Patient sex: M
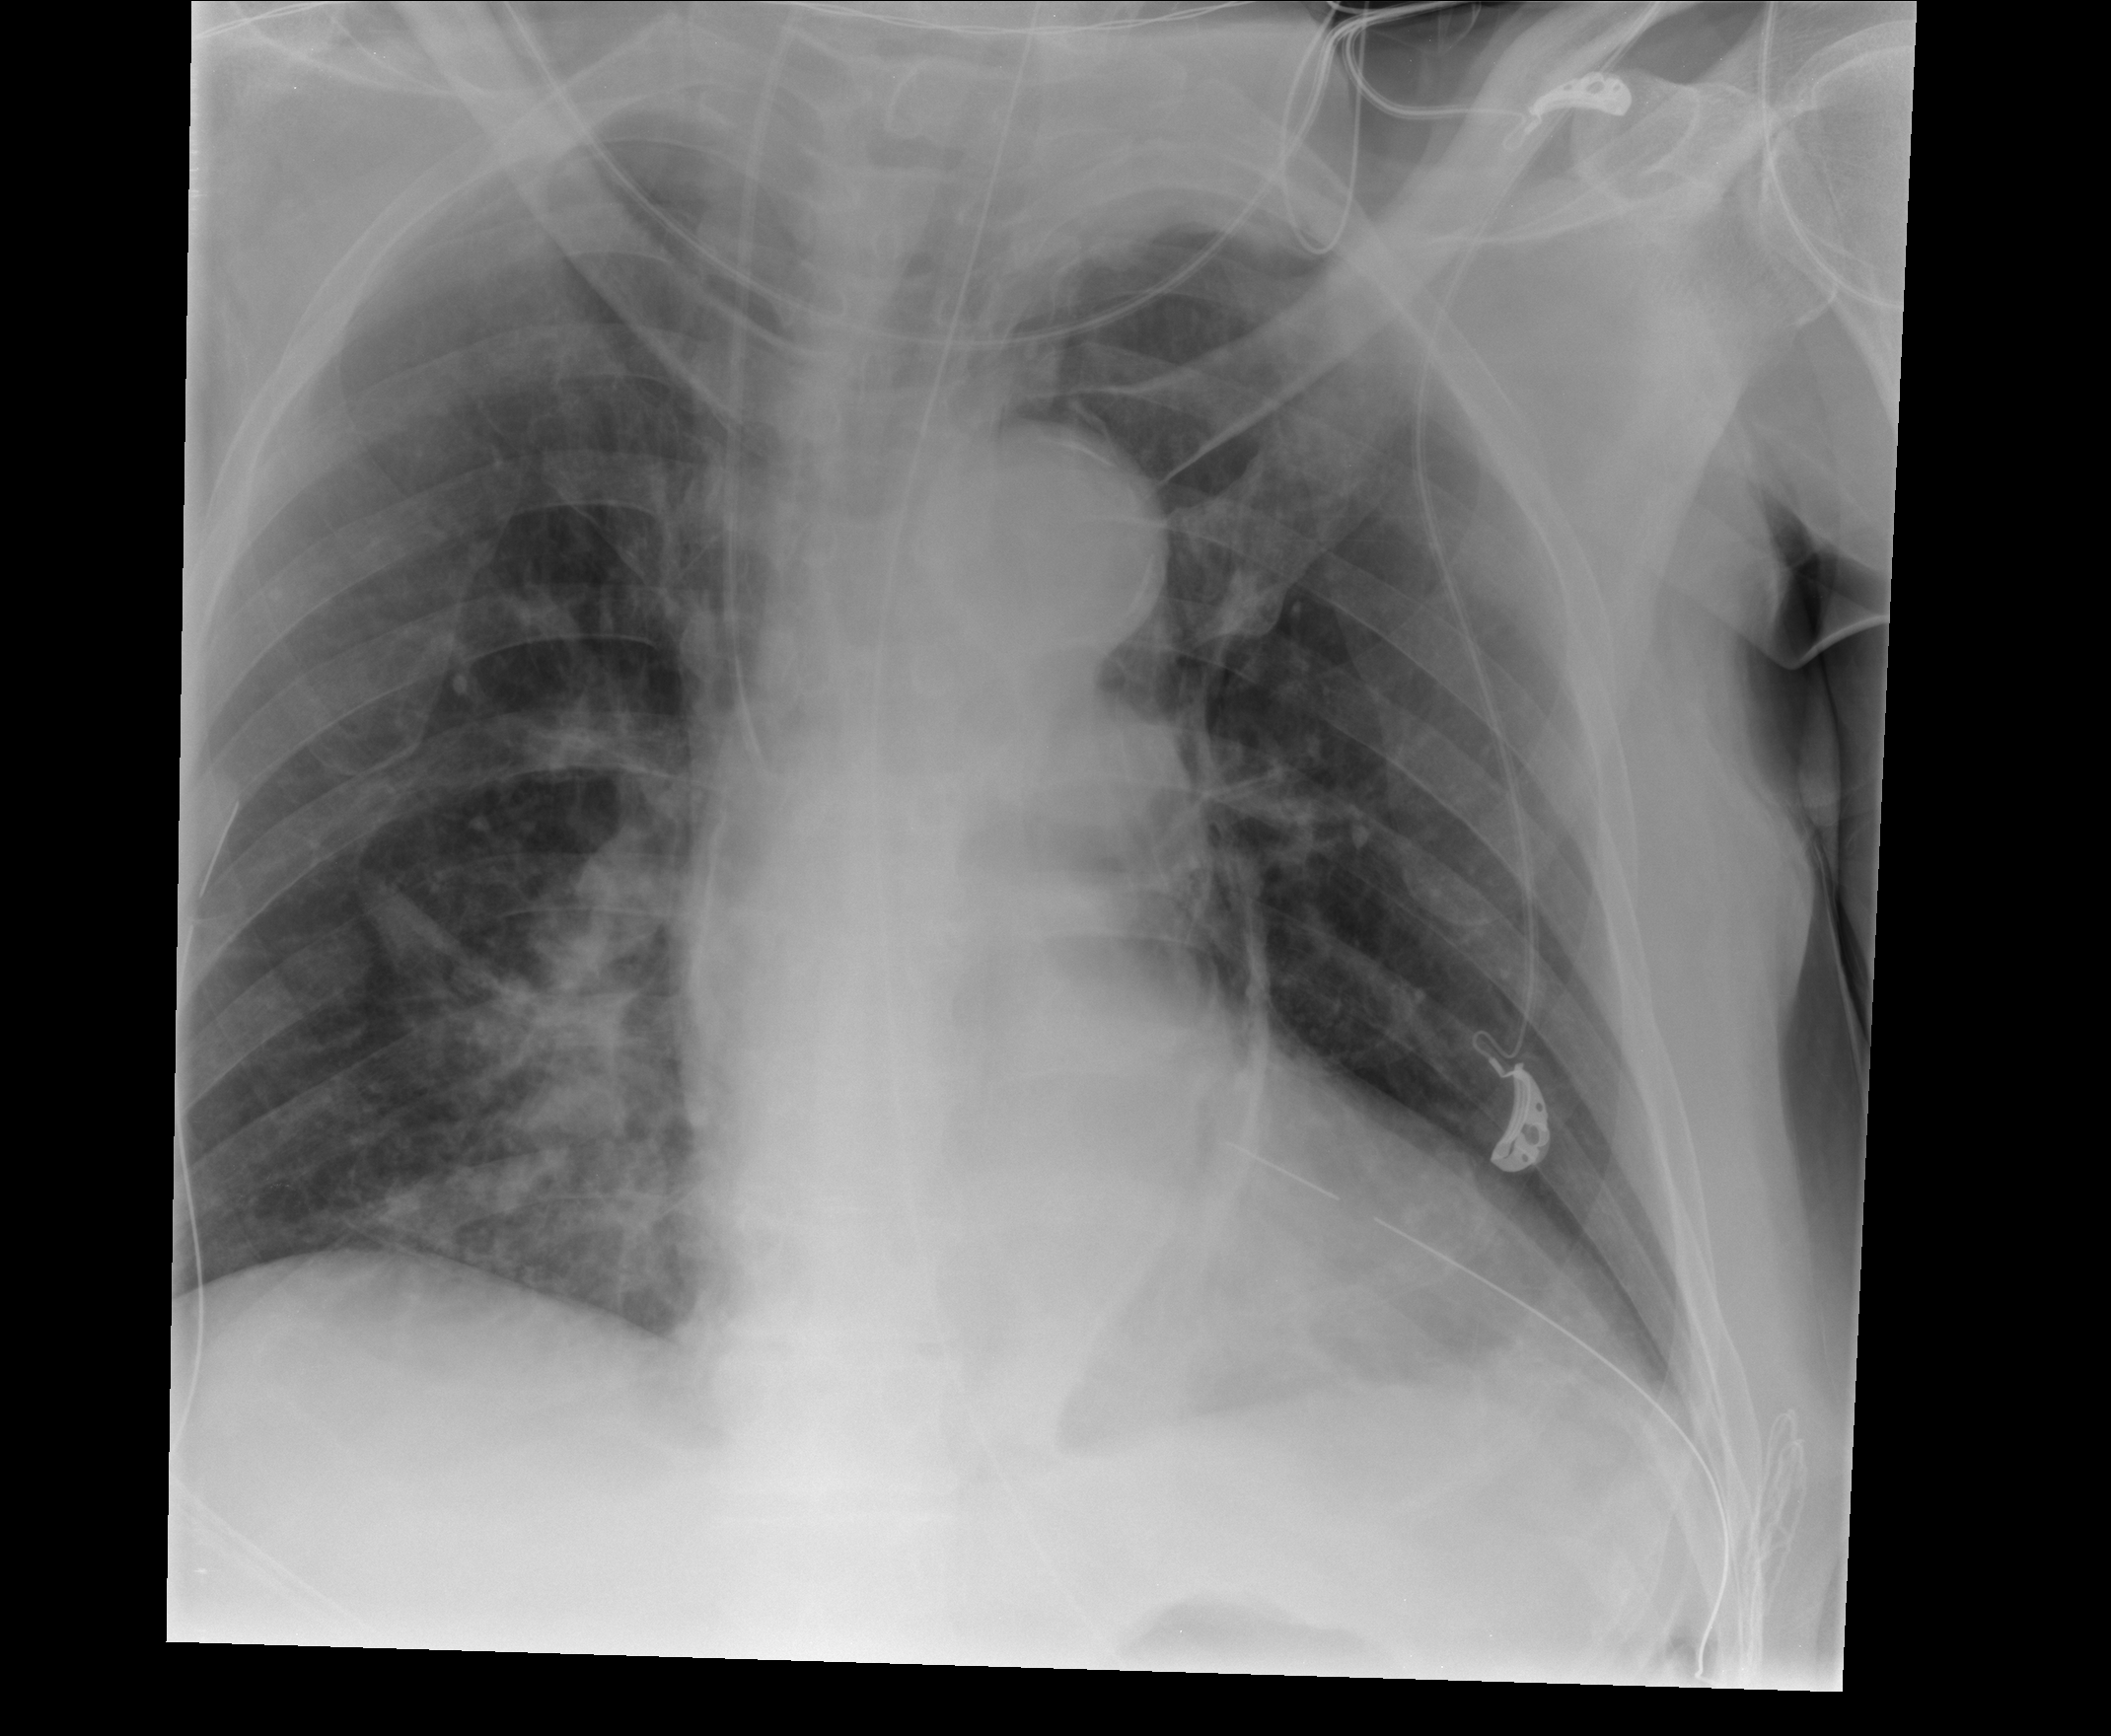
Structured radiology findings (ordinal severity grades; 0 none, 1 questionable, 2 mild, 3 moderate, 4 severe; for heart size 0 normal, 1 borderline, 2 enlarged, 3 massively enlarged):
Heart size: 2
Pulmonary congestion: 0
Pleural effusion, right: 0
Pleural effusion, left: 1
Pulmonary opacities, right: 0
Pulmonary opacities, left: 0
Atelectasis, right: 2
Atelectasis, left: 0